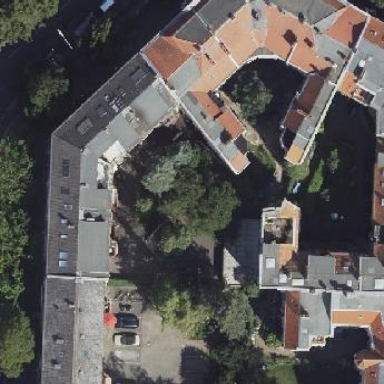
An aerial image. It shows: Building consisting of apartments with double saltbox roof shape.